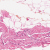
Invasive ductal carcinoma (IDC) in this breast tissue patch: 0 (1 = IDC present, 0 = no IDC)